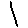
Label: line